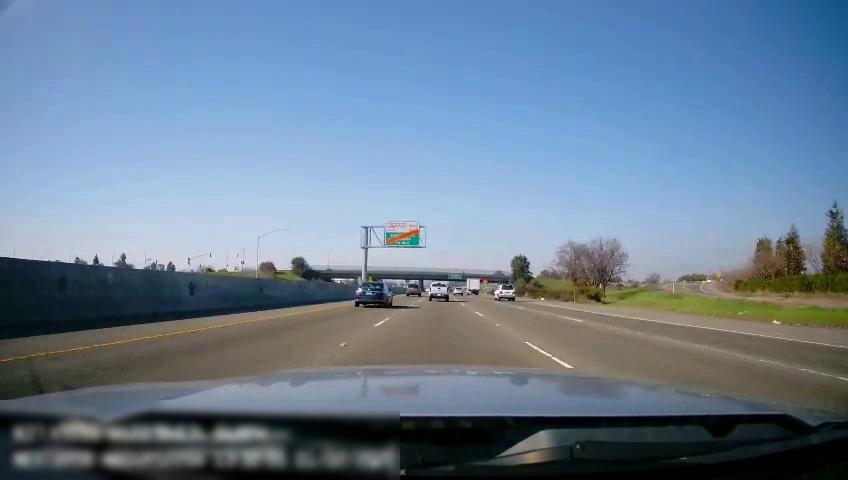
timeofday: Day
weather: Sunny
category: Drivable Space
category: Drivable Space
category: Vehicles | Car
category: Vehicles | SUV
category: Vehicles | Truck
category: Vehicles | SUV
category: Vehicles | Other LV
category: Vehicles | SUV
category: Lanes | Alternate Lane
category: Lanes | Current Lane
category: Lanes | Current Lane
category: Lanes | Alternate Lane
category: Lanes | Alternate Lane